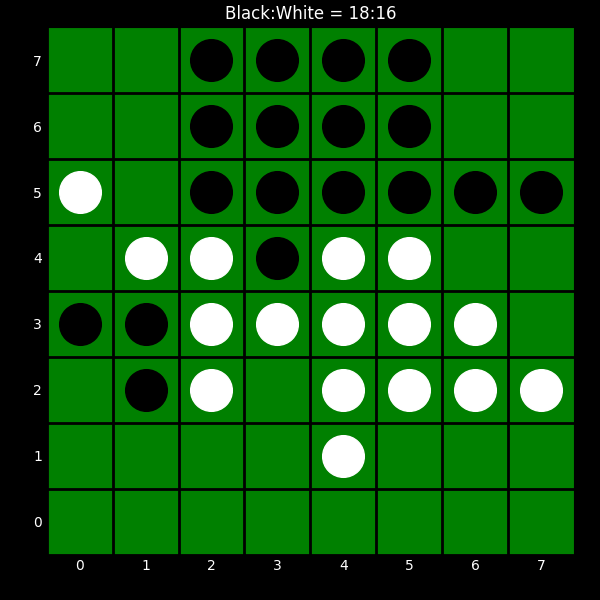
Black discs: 18
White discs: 16